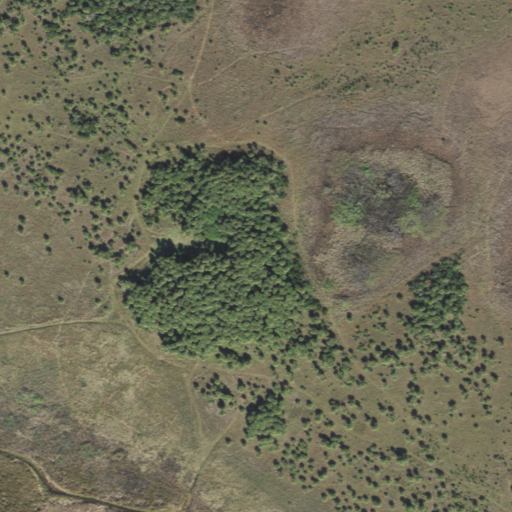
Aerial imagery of island in Florida named Middle Indian Field containing herbaceous wetlands and woody wetlands